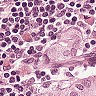
Metastatic tissue present: yes